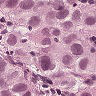
Metastatic tissue present: yes